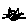
Label: cat